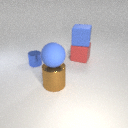
large red rubber cube behind small blue metal cylinder